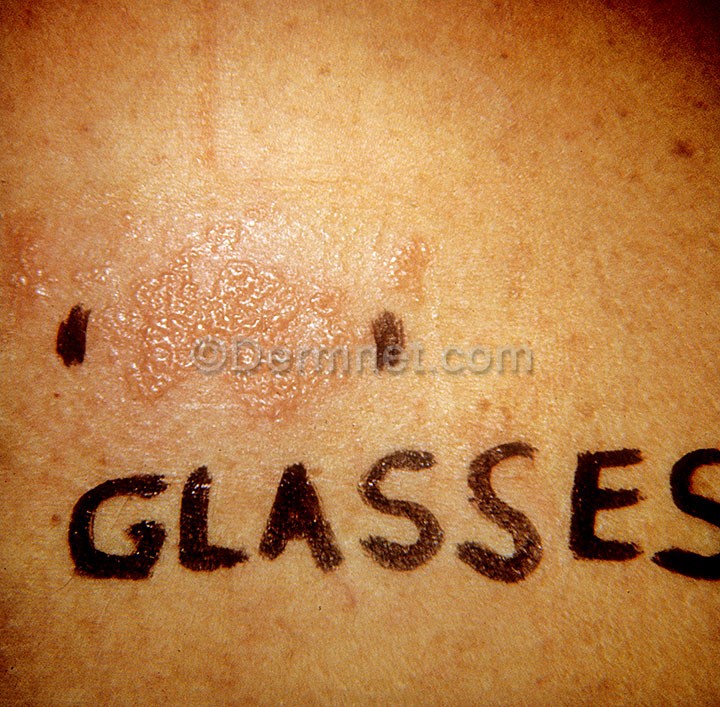
Disease: Poison Ivy Photos and other Contact Dermatitis